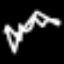
Label: squiggle